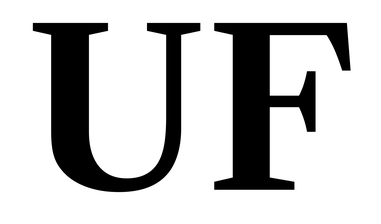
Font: LibreCaslonText_Bold